Aerial crown-view tile of a tropical tree (Barro Colorado Island, Panama), acquired 20240716:
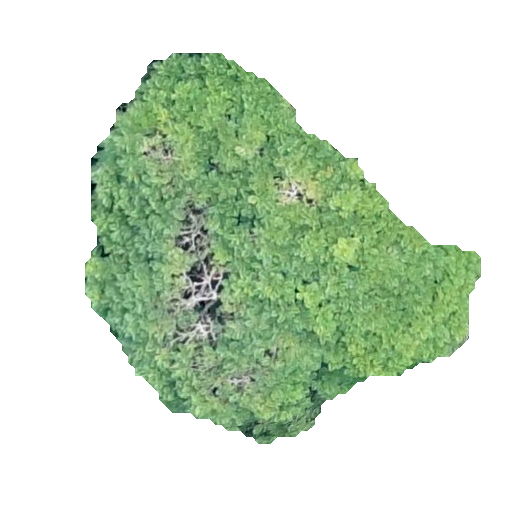
Species: Jacaranda copaia
GBIF accepted scientific name: Jacaranda copaia
Crown area: 152.017 m²